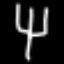
Label: fork